Question: I've to develop an android application that allows users to chat I want to make textView that handle their conversations in Balloon as shown in the picture below ,,
can anyone inform me how can I do that ????
thanks in advance

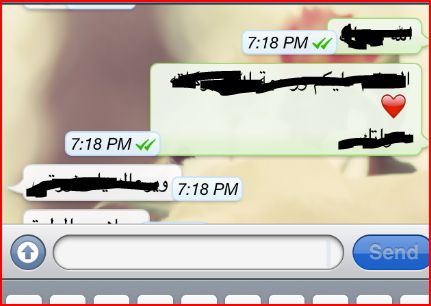
Answer: create two balloon images (for sent and received messages), make them 9 patch and set them as background to a layout which contains conversation.